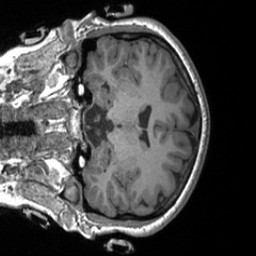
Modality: T1w
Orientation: coronal